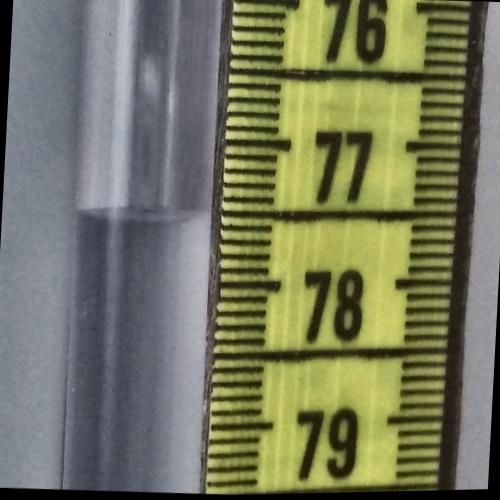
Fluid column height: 77.5 cm